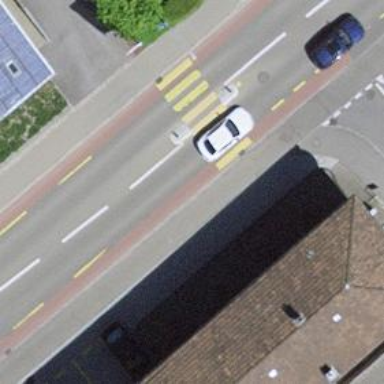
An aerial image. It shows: Tertiary road with asphalt surface. Both sides of the road have sidewalks and there is dedicated cycle lane on both sides.